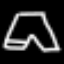
Label: pants